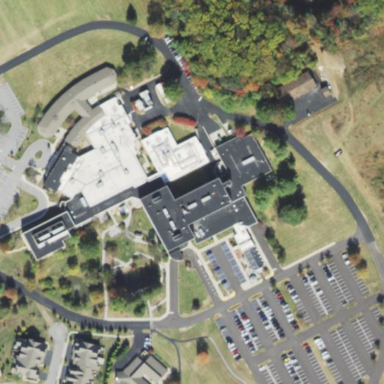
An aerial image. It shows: Healthcare facility identified as hospital.